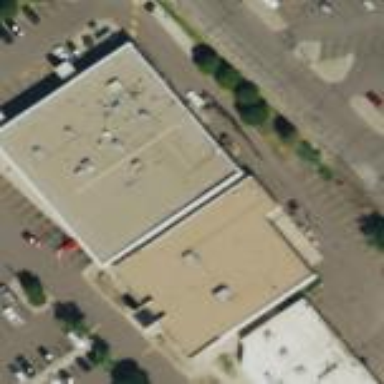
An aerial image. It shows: Retail building.